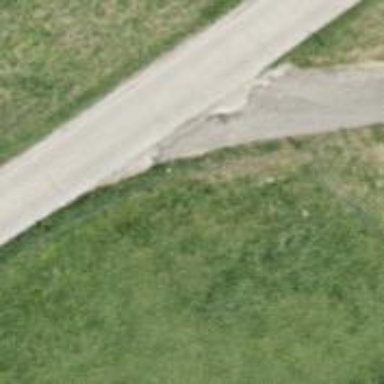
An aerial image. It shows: Unclassified road with smooth asphalt surface. The road has high-quality grade 1 tracktype.